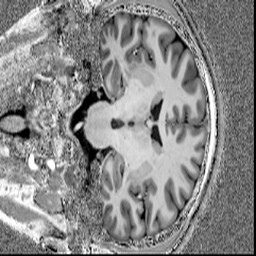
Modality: T1w
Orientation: coronal
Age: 35
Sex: male
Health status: healthy
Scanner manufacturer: siemens
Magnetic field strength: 7 T
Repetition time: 4.3 s
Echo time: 0.00227 s